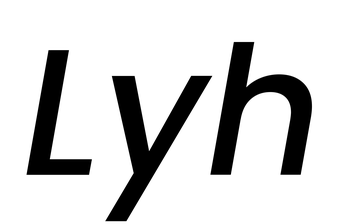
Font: Poppins-MediumItalic